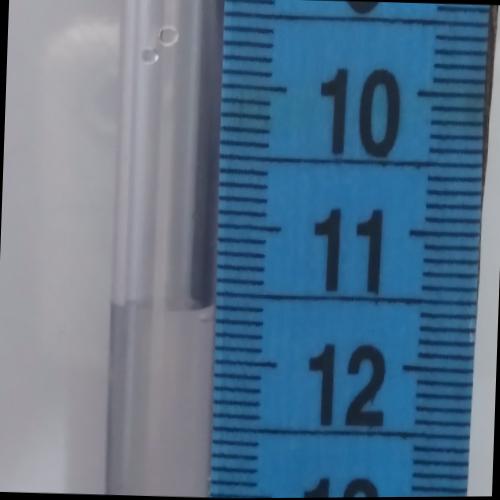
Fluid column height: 11.6 cm